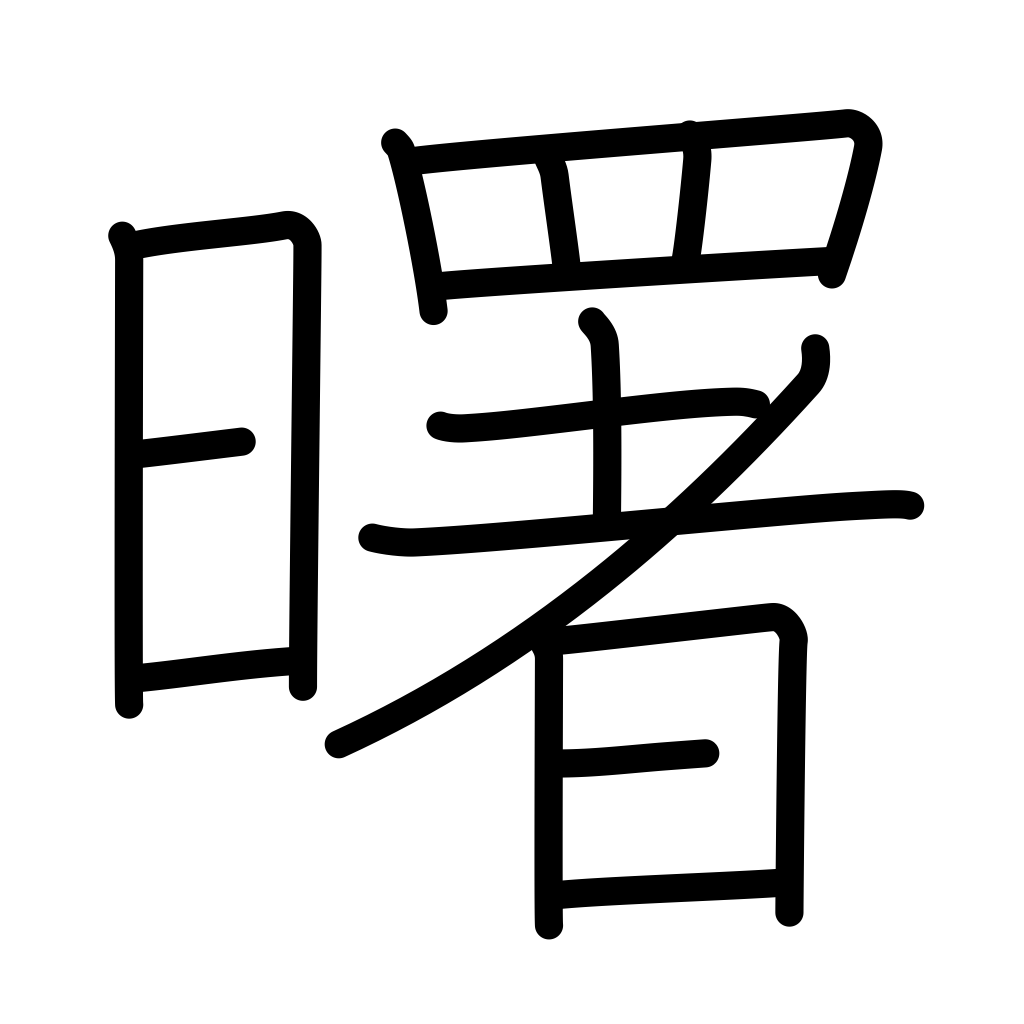
Meaning: dawn, daybreak